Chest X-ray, AP view. Patient: 79 years old, sex M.
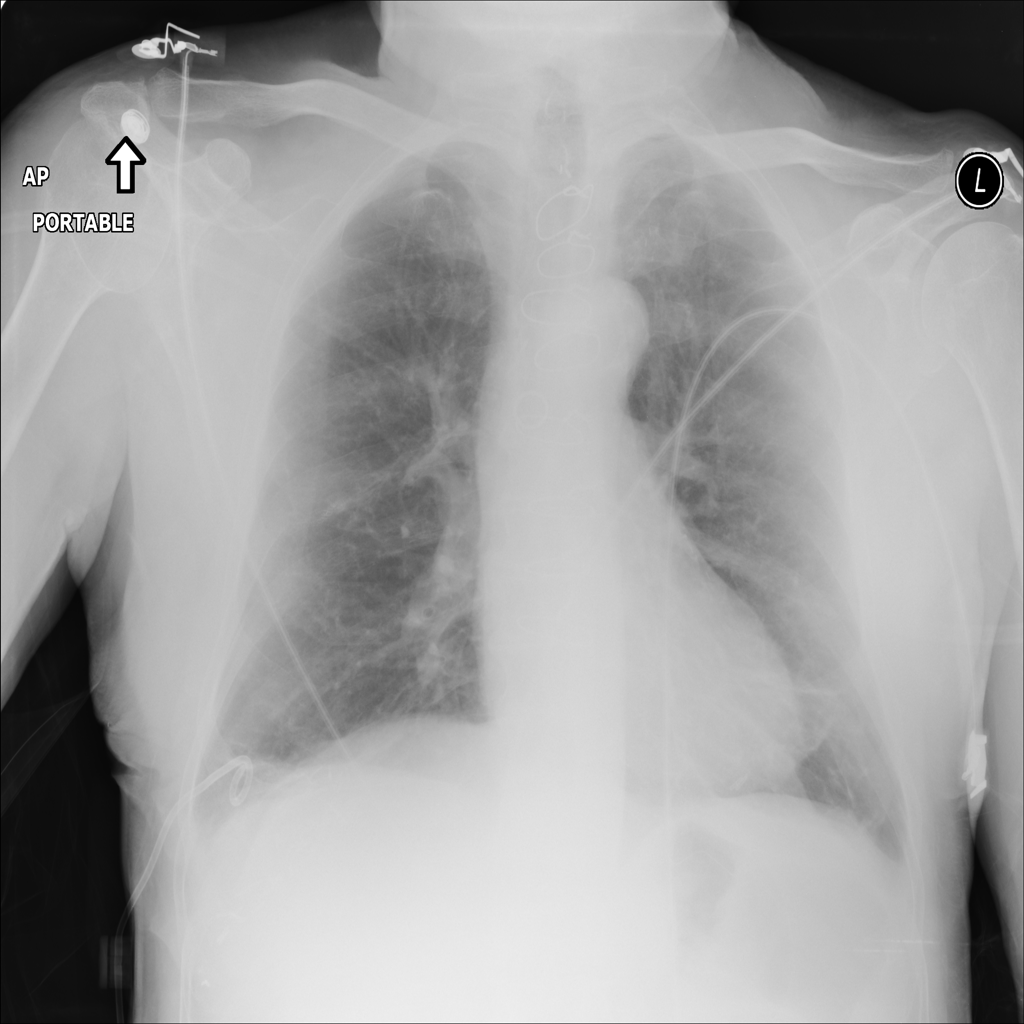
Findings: Effusion